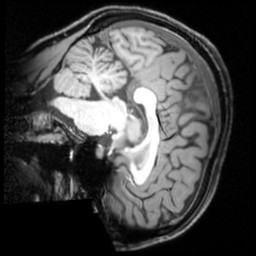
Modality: T1w
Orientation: sagittal
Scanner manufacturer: siemens
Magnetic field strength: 3 T
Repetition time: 1.9 s
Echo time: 0.00397 s